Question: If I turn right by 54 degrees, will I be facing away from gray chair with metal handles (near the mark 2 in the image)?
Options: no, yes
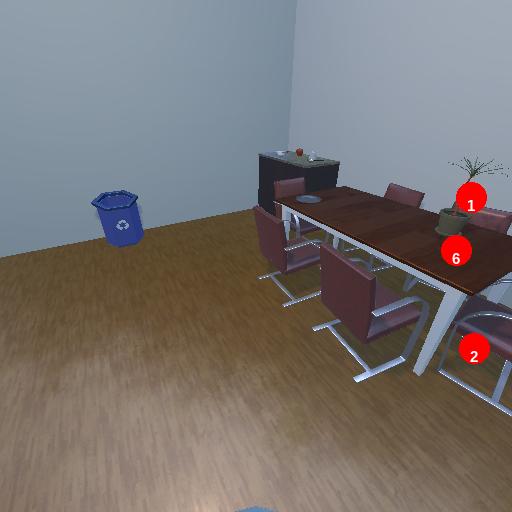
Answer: no